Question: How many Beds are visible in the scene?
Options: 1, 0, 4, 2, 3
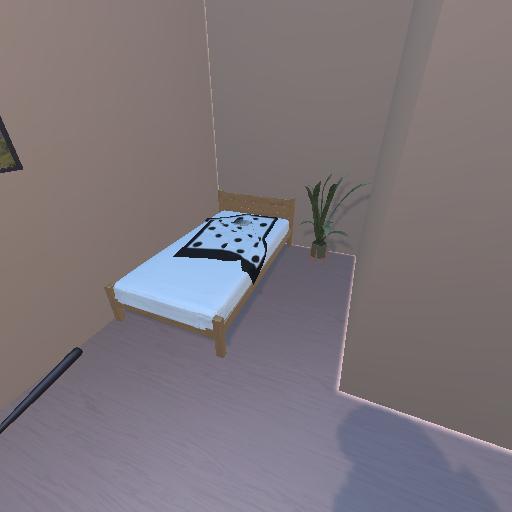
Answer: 1